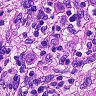
Metastatic tissue present: yes